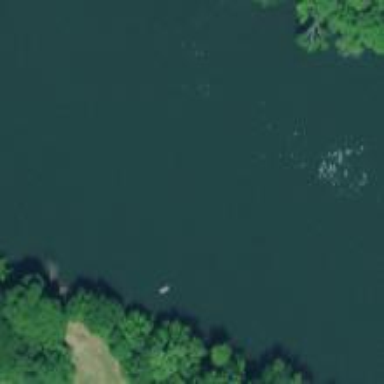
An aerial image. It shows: Beautiful river scene.